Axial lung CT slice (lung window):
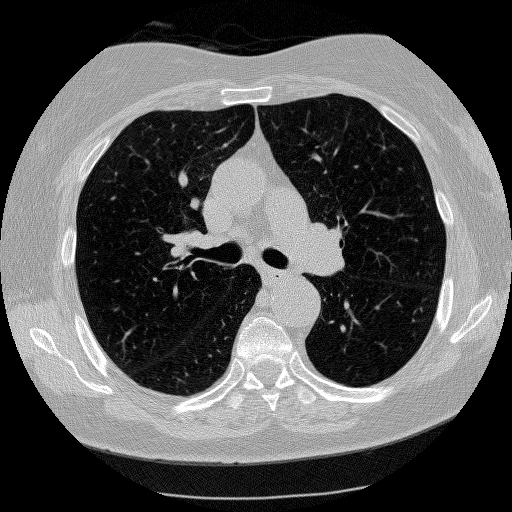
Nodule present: no